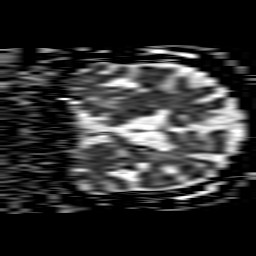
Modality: ADC
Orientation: coronal
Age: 62
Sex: female
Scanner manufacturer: philips
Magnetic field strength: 1.5 T
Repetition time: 3.689 s
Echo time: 0.09411 s